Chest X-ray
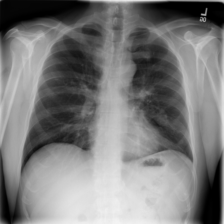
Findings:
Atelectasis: negative
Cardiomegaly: negative
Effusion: negative
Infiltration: negative
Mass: positive
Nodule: negative
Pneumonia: negative
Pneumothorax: negative
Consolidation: negative
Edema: negative
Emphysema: negative
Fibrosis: negative
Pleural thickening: negative
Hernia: negative